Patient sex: M
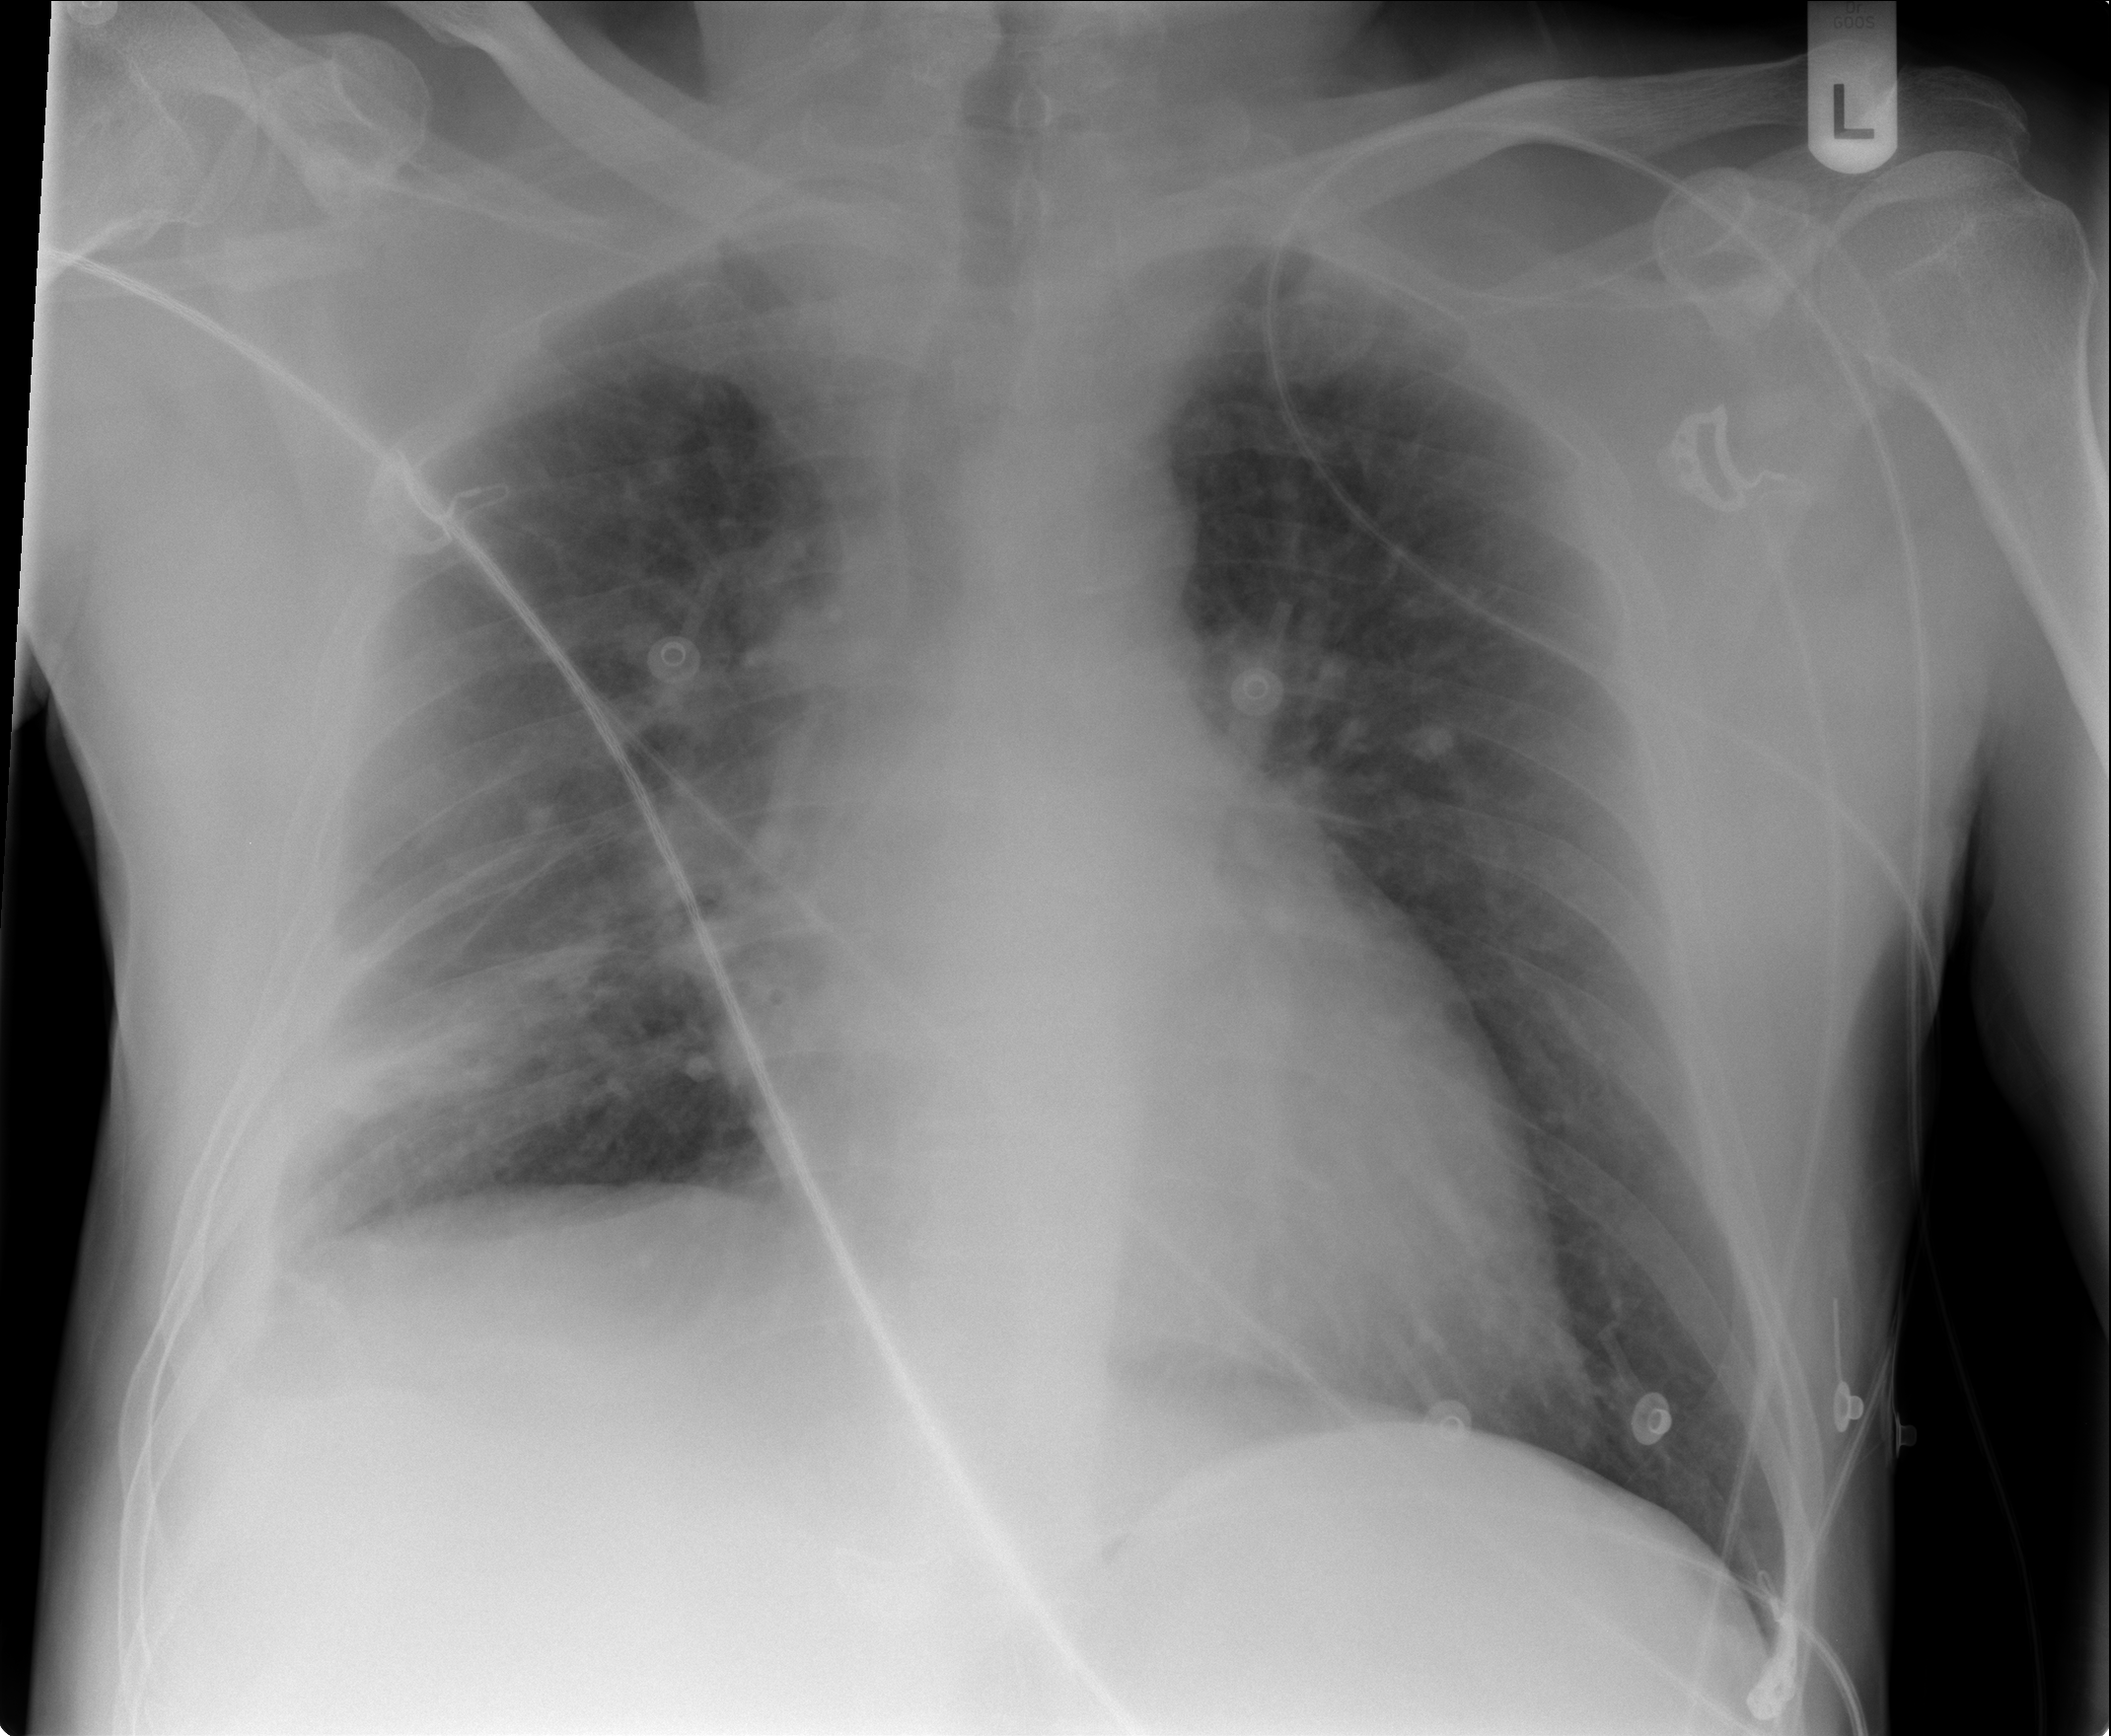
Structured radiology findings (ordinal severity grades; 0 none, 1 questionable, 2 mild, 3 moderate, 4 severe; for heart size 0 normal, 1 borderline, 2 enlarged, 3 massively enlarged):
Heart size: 2
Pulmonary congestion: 2
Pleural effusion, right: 1
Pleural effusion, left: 0
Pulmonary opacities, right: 1
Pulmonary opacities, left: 0
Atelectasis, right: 3
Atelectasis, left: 0